Interaction volume radius: 5 \u00c5
Interaction volume height: 10 \u00c5
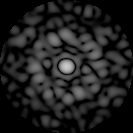
Disorder parameter: 0.9032